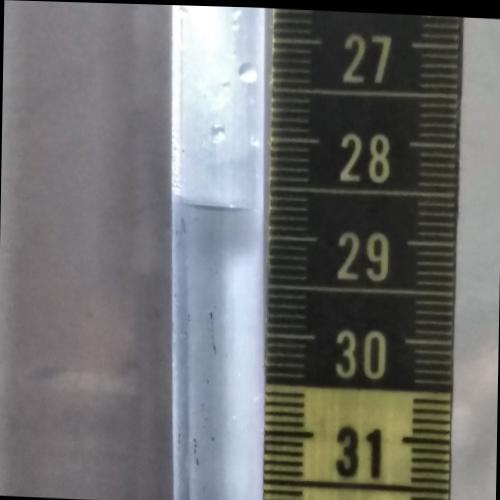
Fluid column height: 28.7 cm